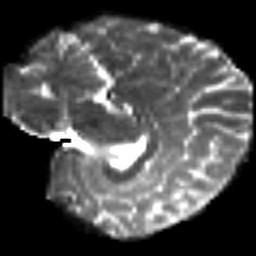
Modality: T2w
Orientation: sagittal
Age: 25
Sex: female
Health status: ill
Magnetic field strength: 3 T
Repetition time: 9 s
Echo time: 0.093 s